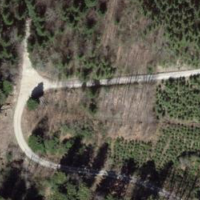
EUNIS habitat code: 43
Species observed at this site:
Cephalanthera damasonium